Interaction volume radius: 5 \u00c5
Interaction volume height: 30 \u00c5
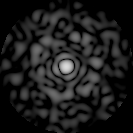
Disorder parameter: 0.8415